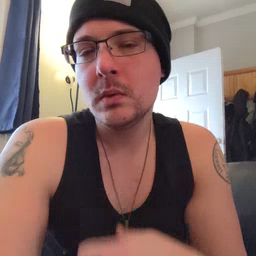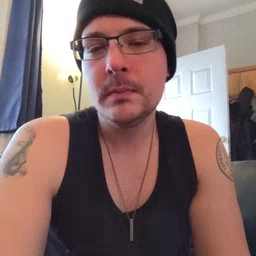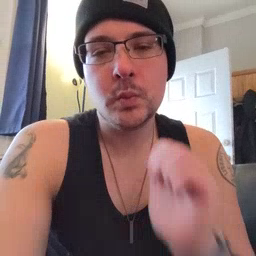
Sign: tomorrow